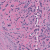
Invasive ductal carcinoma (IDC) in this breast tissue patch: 1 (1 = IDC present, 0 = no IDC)